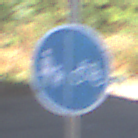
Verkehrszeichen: GetrennterRadUndGehwegRadwegRechts
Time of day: Midday
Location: Roofed (Underpass)
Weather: Clear
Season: NotSpecified
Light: Natural